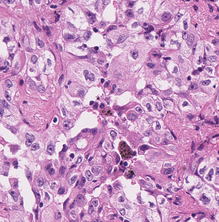
Tumor epithelial tissue: yes
Tumor-associated stroma tissue: yes
Normal tissue: no